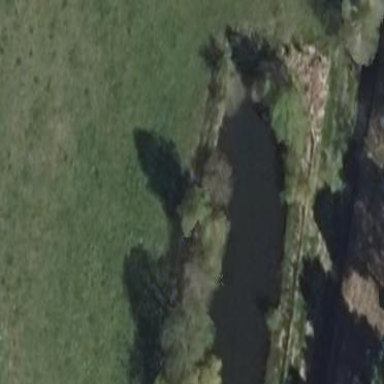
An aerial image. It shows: Serene pond surrounded by nature.